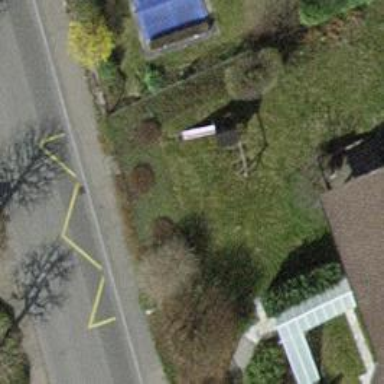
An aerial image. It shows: Bus stop along the road.